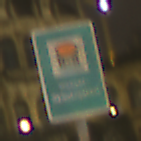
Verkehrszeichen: Wasserschutzgebiet
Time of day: Night
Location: Outdoor (Urban)
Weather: Overcast
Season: NotSpecified
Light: Artificial